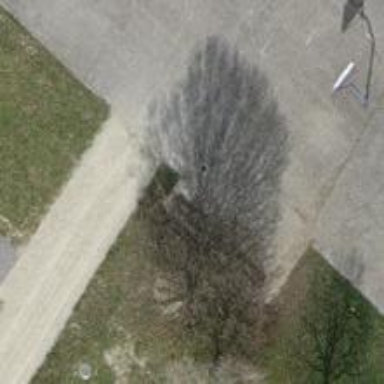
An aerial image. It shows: Bench.